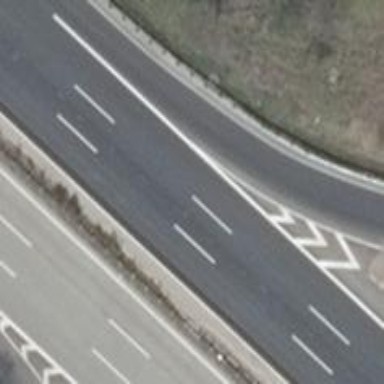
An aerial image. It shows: Asphalt motorway link.